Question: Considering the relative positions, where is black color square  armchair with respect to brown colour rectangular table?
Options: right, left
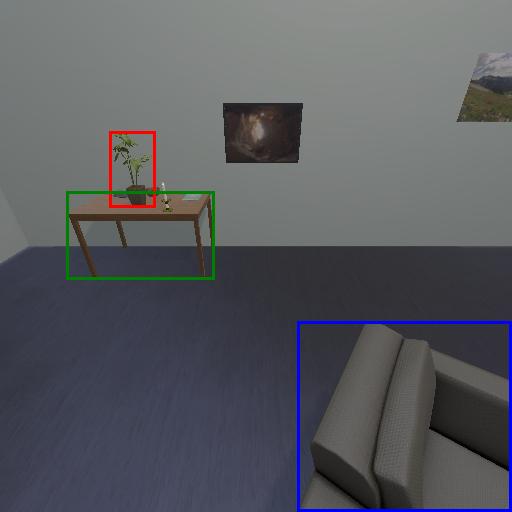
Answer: right